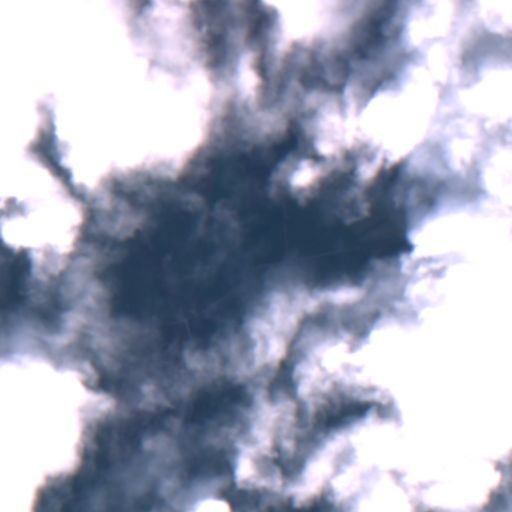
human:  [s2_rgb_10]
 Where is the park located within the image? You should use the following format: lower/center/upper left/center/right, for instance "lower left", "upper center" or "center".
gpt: The park is located in the upper right of the image.
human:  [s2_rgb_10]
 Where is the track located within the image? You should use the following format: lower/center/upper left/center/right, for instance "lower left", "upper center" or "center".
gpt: The track is located in the upper right of the image.
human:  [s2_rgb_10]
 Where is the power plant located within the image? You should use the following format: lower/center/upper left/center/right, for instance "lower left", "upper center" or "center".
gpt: There is no power plant in the image.